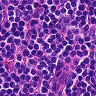
Metastatic tissue present: no